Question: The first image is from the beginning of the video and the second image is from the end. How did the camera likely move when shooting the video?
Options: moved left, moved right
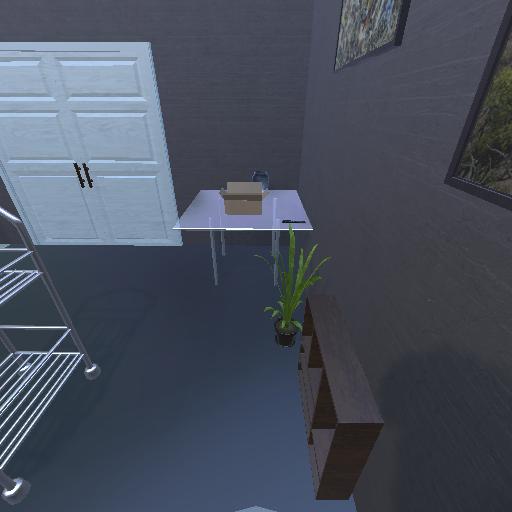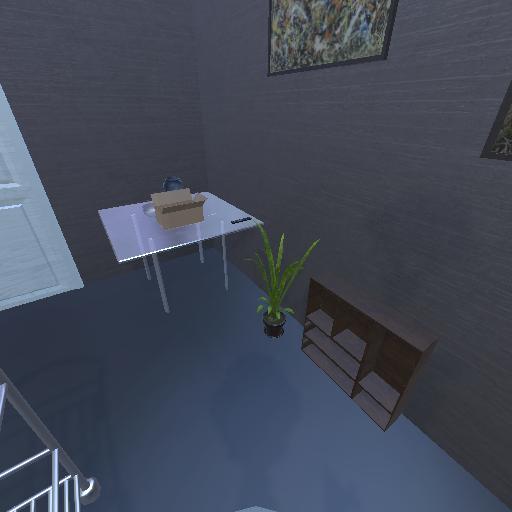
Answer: moved left